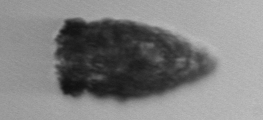
Label: Tintinnopsis